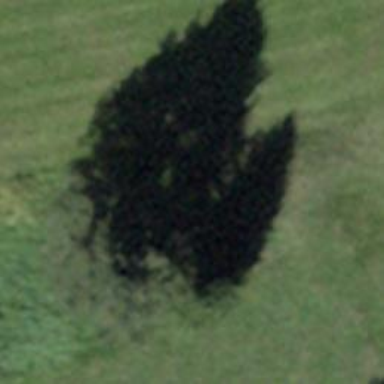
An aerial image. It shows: Needle-leaved tree in nature.